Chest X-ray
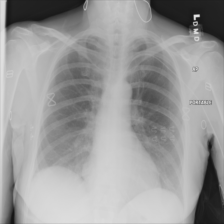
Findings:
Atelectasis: negative
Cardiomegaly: negative
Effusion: negative
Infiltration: negative
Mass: negative
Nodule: negative
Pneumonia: negative
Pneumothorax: negative
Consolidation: negative
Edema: negative
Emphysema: negative
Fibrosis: negative
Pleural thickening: negative
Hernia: negative